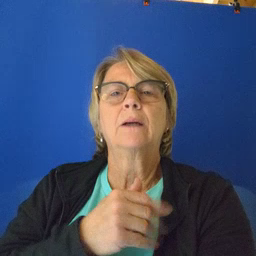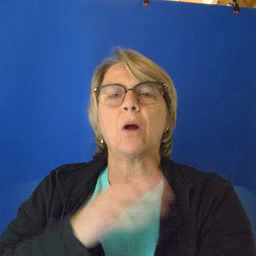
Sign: napkin